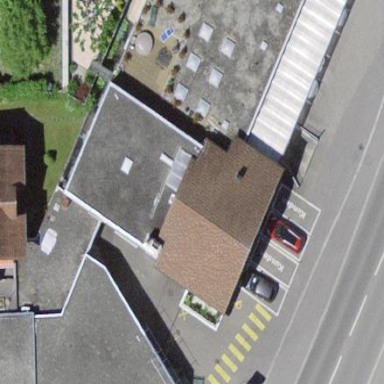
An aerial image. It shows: Commercial building.